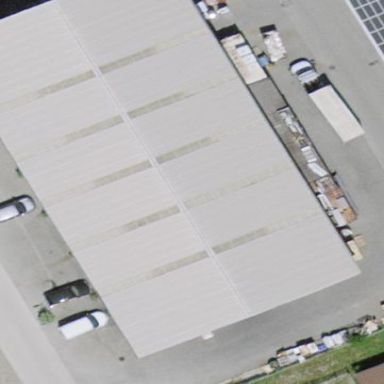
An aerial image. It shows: Industrial building.